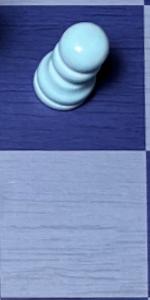
Label: Empty